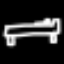
Label: bed